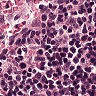
Metastatic tissue present: no